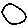
Label: circle